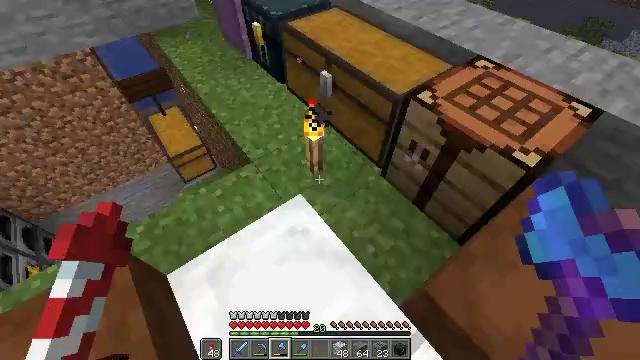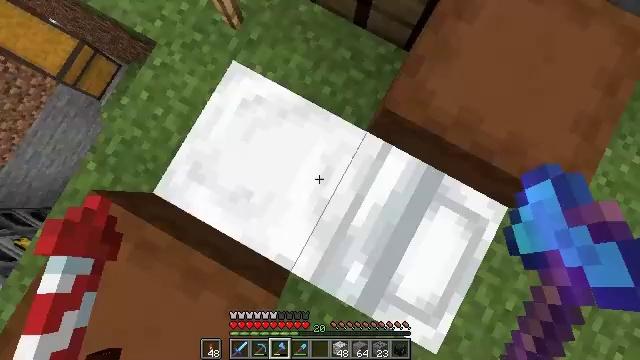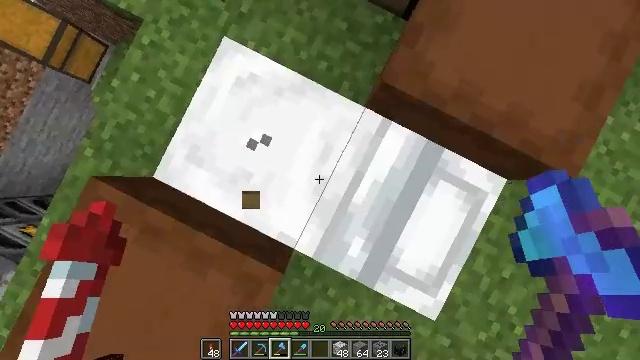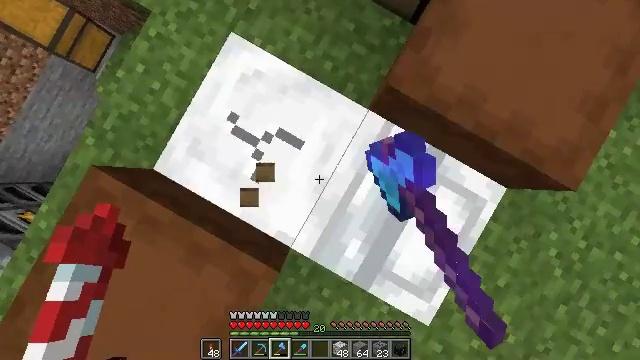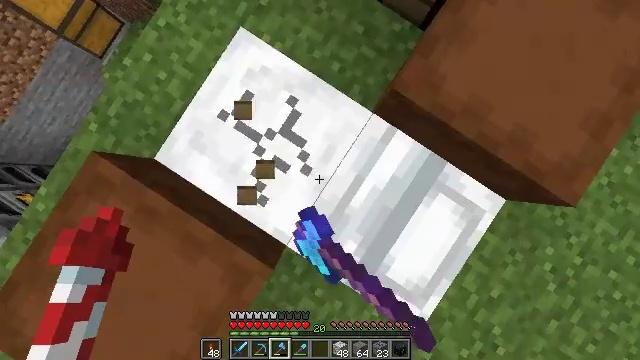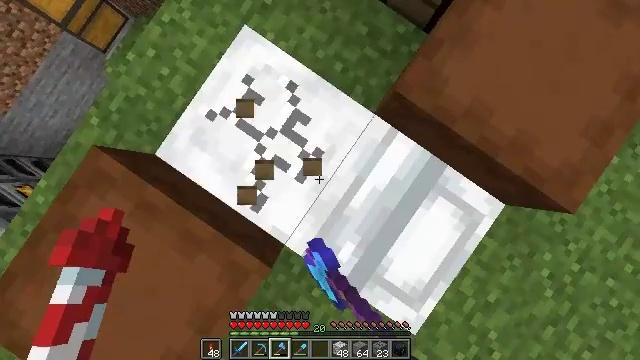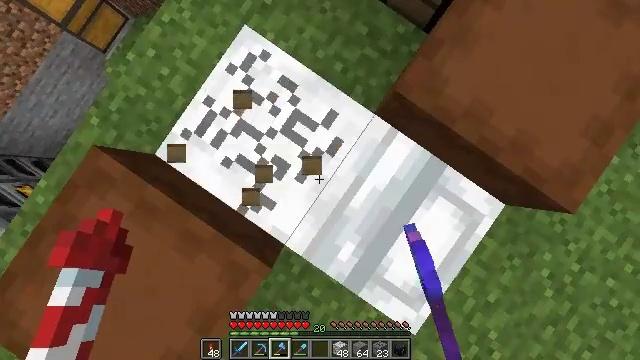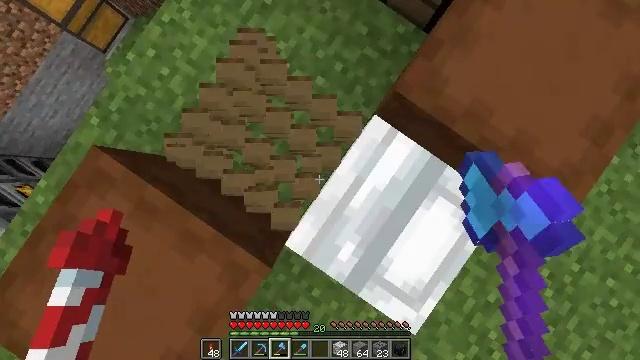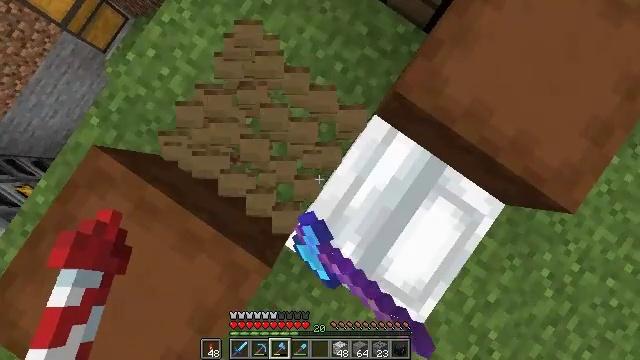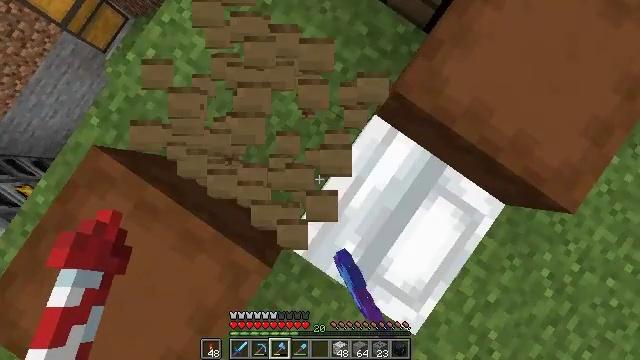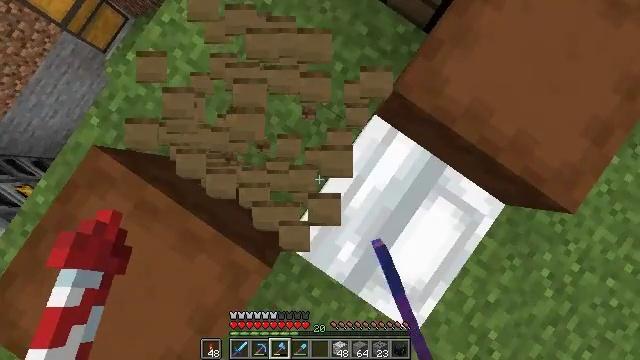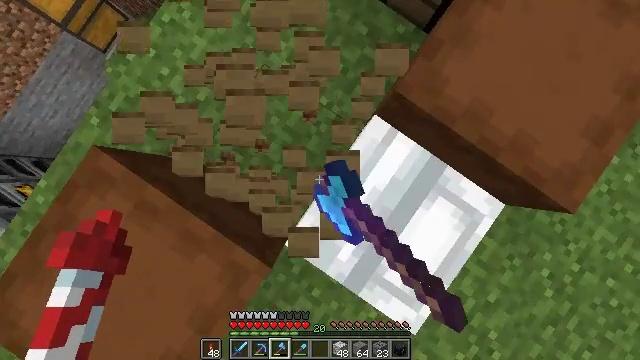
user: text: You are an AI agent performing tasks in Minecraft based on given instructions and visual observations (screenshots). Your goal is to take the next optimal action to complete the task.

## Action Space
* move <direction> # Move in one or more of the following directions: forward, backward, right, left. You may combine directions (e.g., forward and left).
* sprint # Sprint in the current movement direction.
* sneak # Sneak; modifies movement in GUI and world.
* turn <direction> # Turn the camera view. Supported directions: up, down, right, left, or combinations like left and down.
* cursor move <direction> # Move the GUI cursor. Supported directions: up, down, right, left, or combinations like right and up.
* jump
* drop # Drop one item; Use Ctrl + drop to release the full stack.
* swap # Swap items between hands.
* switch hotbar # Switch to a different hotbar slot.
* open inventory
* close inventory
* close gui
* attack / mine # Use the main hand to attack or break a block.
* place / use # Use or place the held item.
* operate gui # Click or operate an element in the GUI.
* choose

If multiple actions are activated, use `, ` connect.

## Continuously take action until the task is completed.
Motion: motion action
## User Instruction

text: Remove the white bed from its place.
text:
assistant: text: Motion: turn right and down
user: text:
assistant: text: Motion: turn right and down, attack / mine
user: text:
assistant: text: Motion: turn left and down, attack / mine
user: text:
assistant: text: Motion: turn left and down, attack / mine
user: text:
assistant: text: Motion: turn left and down, attack / mine
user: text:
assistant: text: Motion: attack / mine
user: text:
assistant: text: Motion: attack / mine
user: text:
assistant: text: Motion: attack / mine
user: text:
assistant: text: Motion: attack / mine
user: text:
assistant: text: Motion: attack / mine
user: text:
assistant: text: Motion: attack / mine
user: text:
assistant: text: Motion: attack / mine